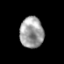
Tissue: prostate
Cell type: Epithelial cells
Senescence score: 0.326
Nuclear area (px): 717
Mean DAPI intensity: 158.096